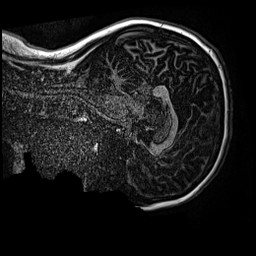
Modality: MP2RAGE
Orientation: sagittal
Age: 13
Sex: female
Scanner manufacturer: siemens
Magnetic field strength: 3 T
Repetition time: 4 s
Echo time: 0.00299 s